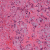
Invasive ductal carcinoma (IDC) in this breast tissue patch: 0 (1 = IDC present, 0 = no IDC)